Aerial crown-view tile of a tropical tree (Barro Colorado Island, Panama), acquired 20250512:
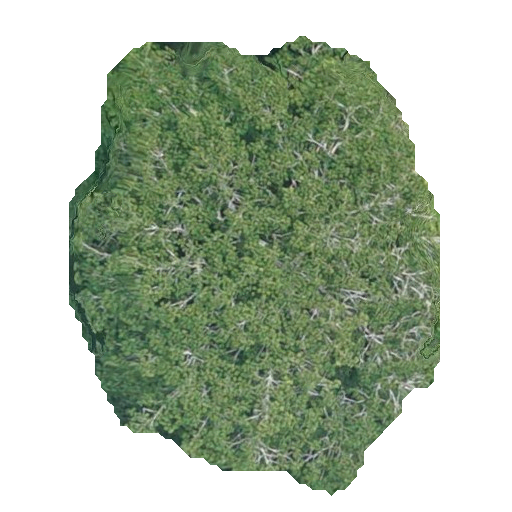
Species: Sterculia apetala
GBIF accepted scientific name: Sterculia apetala
Crown area: 194.013 m²